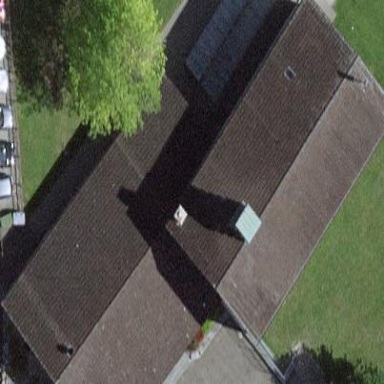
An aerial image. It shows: School building.